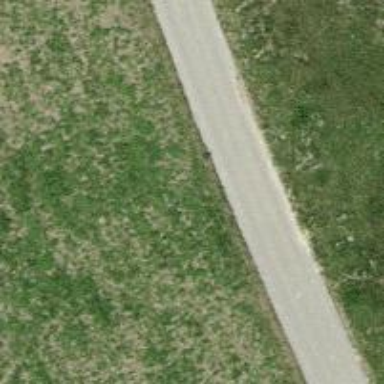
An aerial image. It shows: Unpaved residential road.